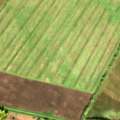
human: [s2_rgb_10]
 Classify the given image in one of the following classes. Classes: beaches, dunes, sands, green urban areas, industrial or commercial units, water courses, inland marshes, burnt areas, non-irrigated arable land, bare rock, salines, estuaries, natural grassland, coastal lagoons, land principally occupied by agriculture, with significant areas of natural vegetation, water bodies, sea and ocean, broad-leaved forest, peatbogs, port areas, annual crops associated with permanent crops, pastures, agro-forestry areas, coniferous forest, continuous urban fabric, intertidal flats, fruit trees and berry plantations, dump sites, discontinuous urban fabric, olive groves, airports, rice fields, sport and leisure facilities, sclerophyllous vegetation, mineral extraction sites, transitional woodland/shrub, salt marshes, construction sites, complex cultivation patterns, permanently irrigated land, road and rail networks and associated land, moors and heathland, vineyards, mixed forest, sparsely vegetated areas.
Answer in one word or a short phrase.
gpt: non-irrigated arable land, broad-leaved forest